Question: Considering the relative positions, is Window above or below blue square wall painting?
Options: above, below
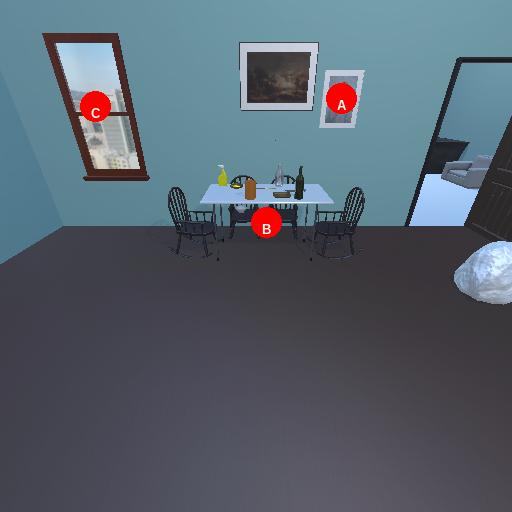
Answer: above